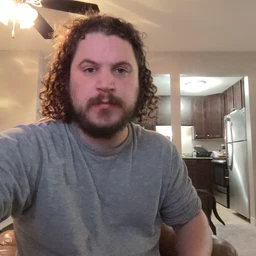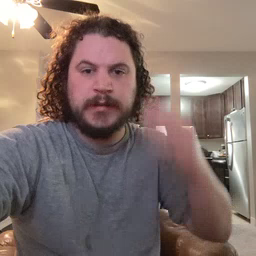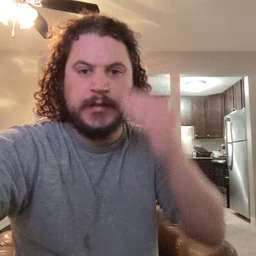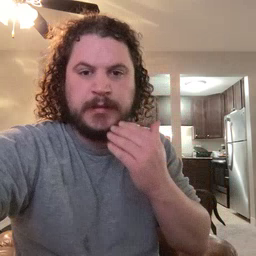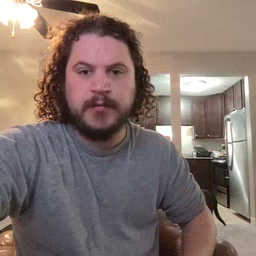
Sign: head